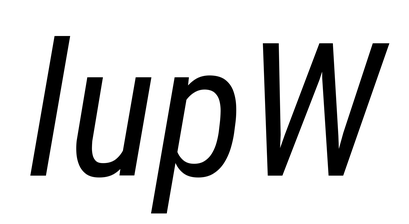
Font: Roboto-Italic_Condensed_Italic